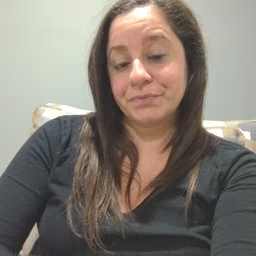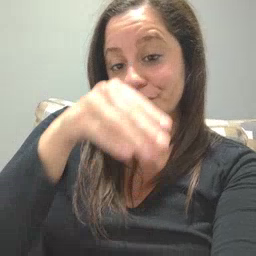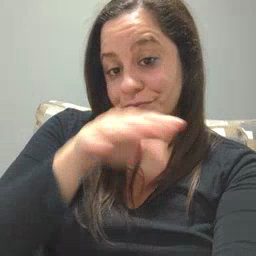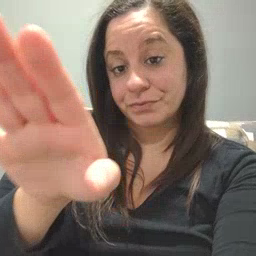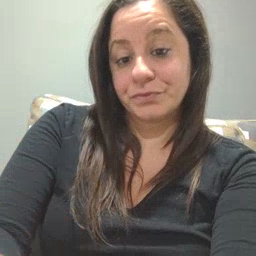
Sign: elephant